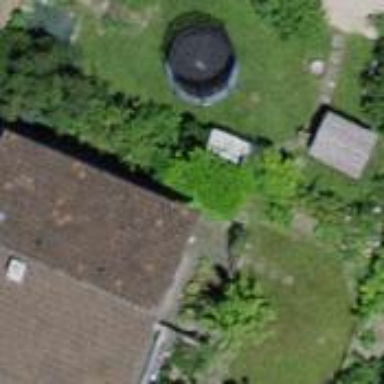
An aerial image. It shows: Simple house.